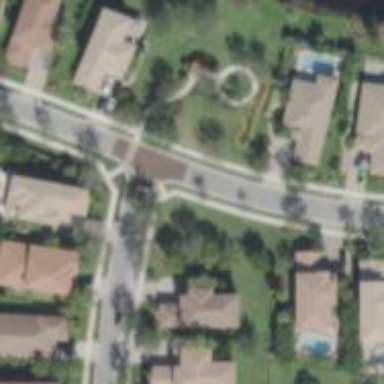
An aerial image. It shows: Residential road.